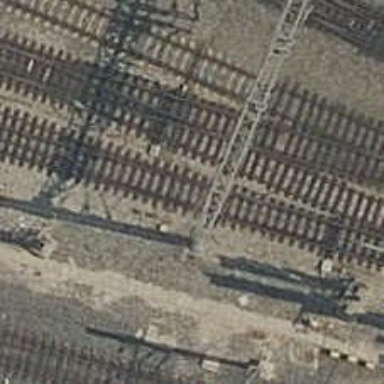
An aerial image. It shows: Railway track with contact lines for electrification.